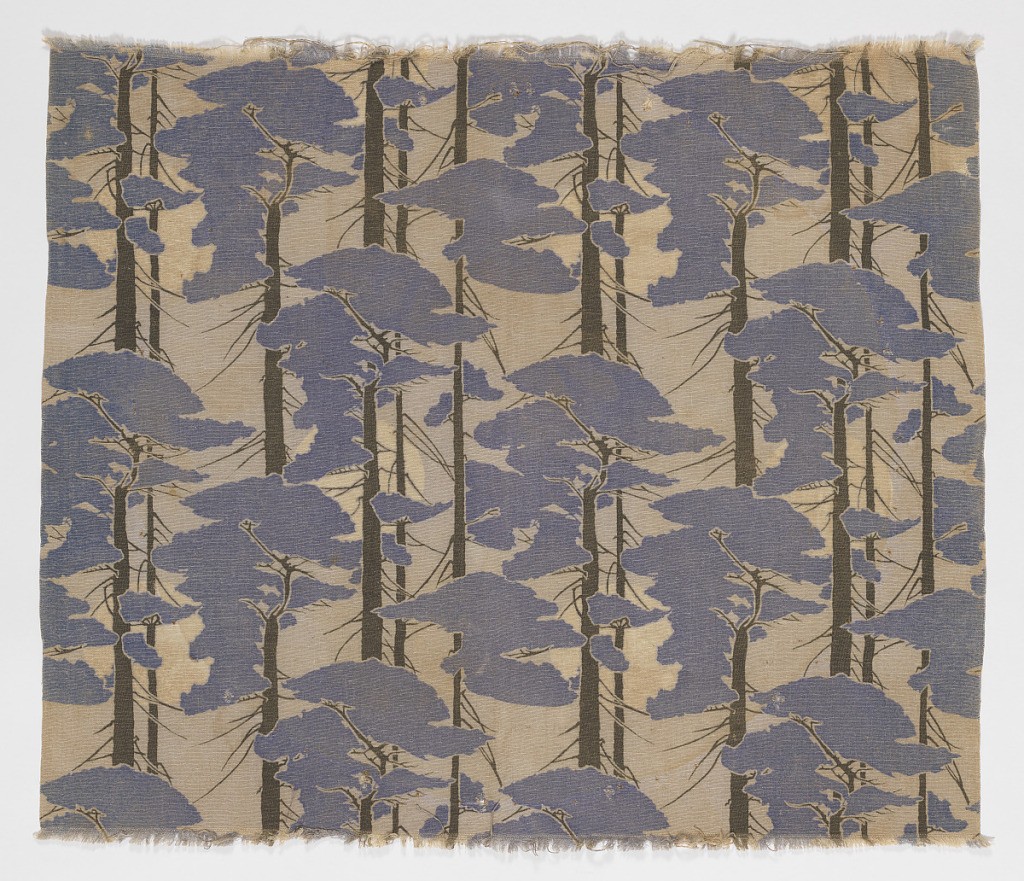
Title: Textile
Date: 1915–1920
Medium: cotton Technique: block printed on plain weave
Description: Length of textile printed in the Arts & Crafts style, with a full moon seen through pine trees, reflecting the influence of Japanese design.